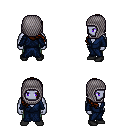
a pixel art fantasy rpg character, male body template, dark elf, purple skin, blue robe, teal pants, brown right-swept hairstyle, chain hood, black shoes, four views (front, back, left, right), 2x2 character sprite sheet, small pixel art, hard edges, no anti-aliasing